Question: I have mentioned csv file in like below.
'''
<bean id="cvsFileItemReader" class="org.springframework.batch.item.file.FlatFileItemReader">
<!-- Read a csv file -->
<property name="resource" value="classpath*:csv/input/report.csv" />
'''
And I am getting below error:
'''
Caused by: java.lang.IllegalStateException: Input resource must exist (reader is in 'strict' mode): class path resource [classpath*:csv/input/report.csv]
'''

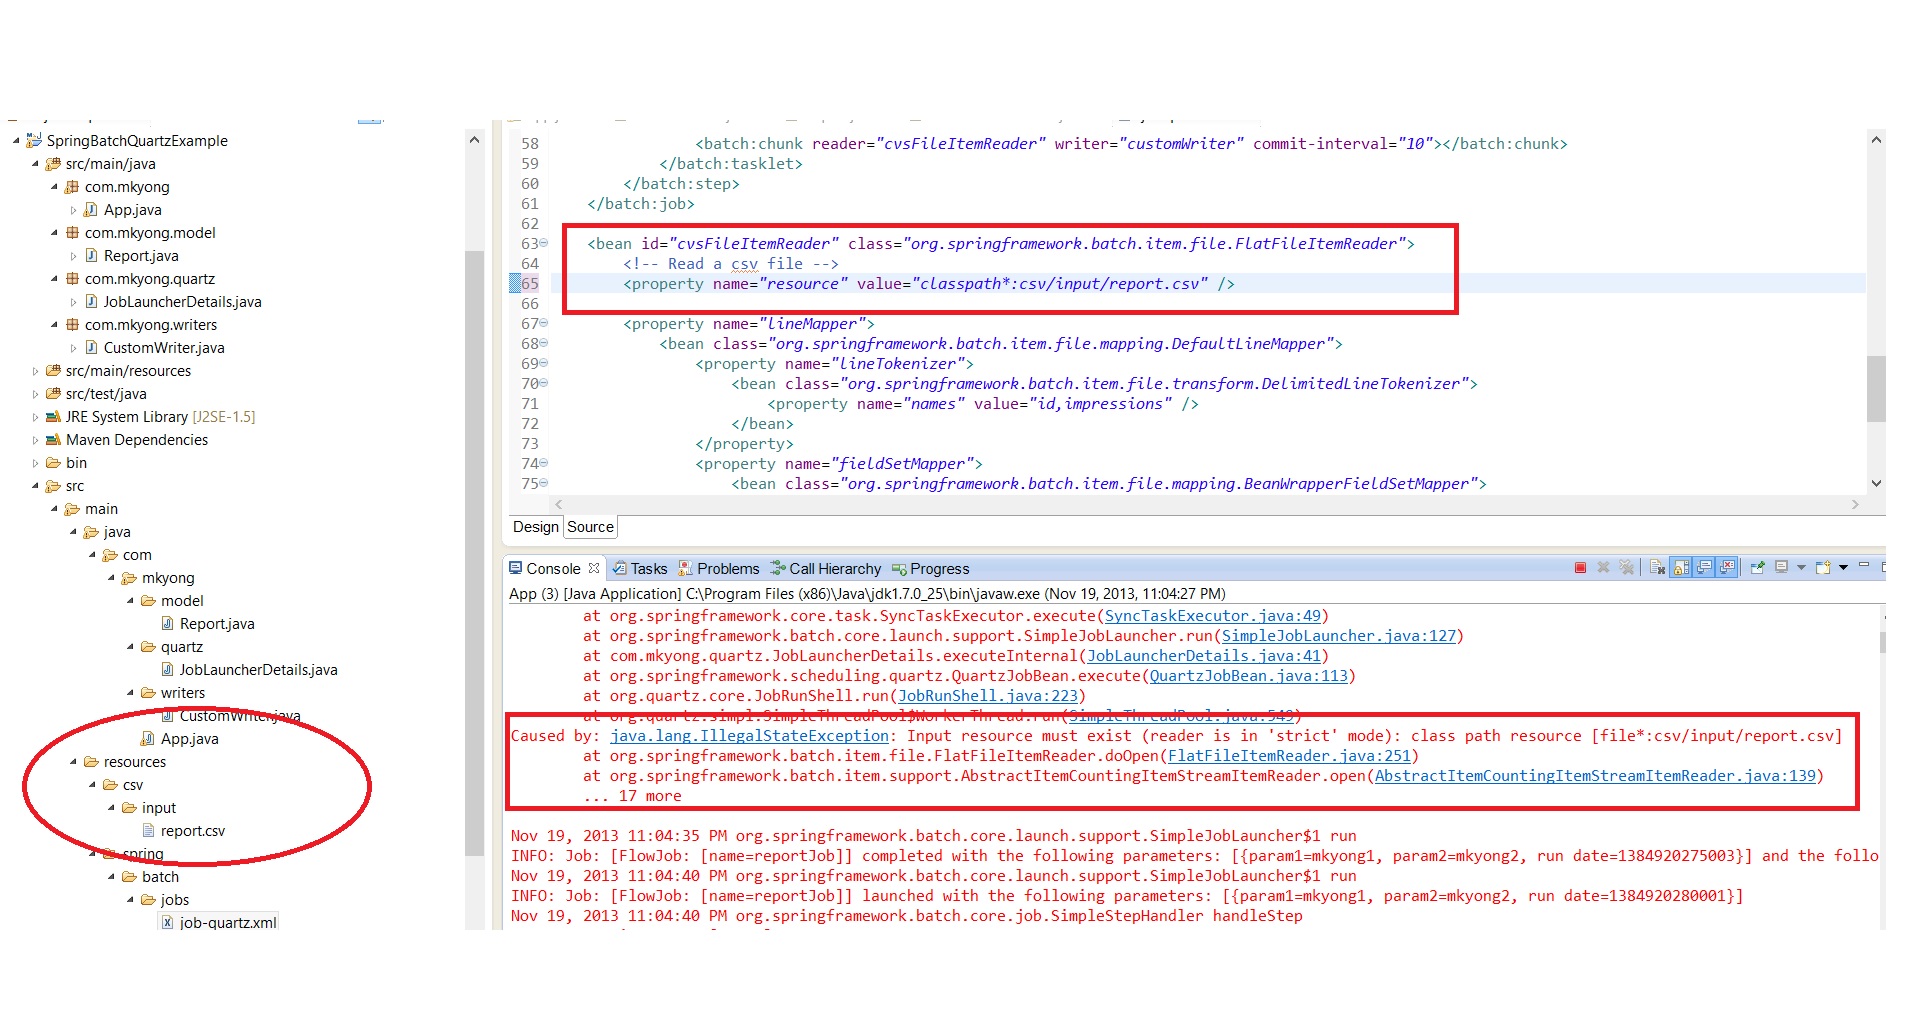
Answer: Replace 'classpath*' with 'classpath'